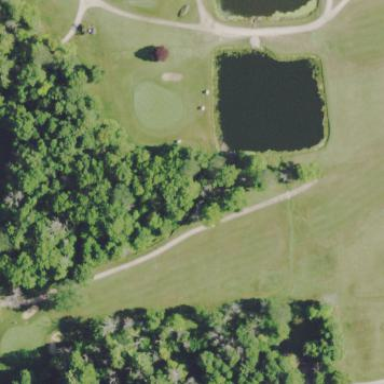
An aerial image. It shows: Golf fairway in the image.